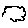
Label: cloud